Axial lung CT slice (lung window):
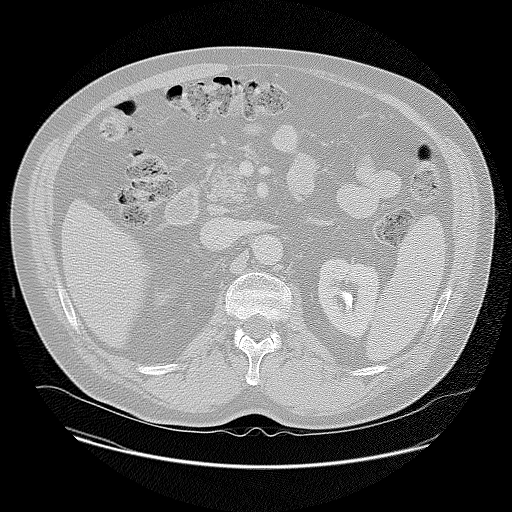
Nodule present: no